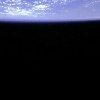
Label: space